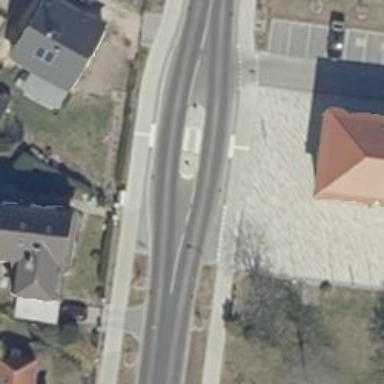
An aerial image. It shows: Uncontrolled crossing with traffic calming island.